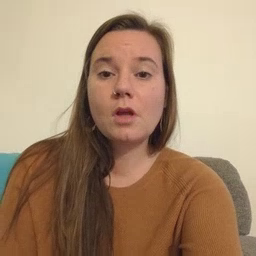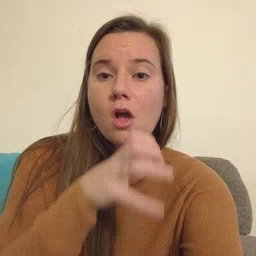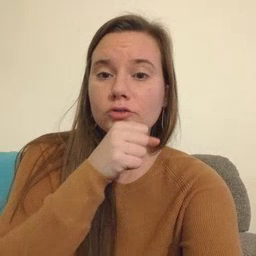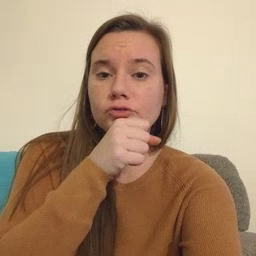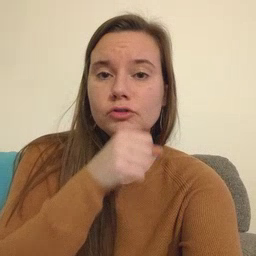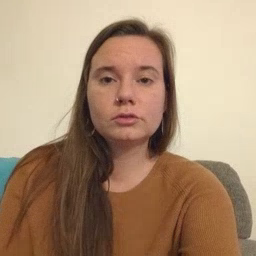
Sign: orange